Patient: sex F, age 67
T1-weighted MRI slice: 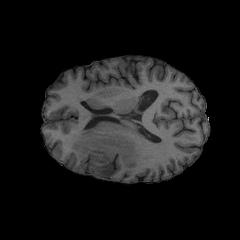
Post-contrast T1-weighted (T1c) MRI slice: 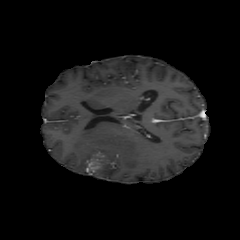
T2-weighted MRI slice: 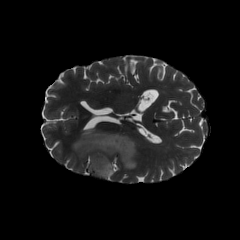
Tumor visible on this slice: yes
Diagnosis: Astrocytoma, IDH-mutant
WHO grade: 4